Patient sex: F
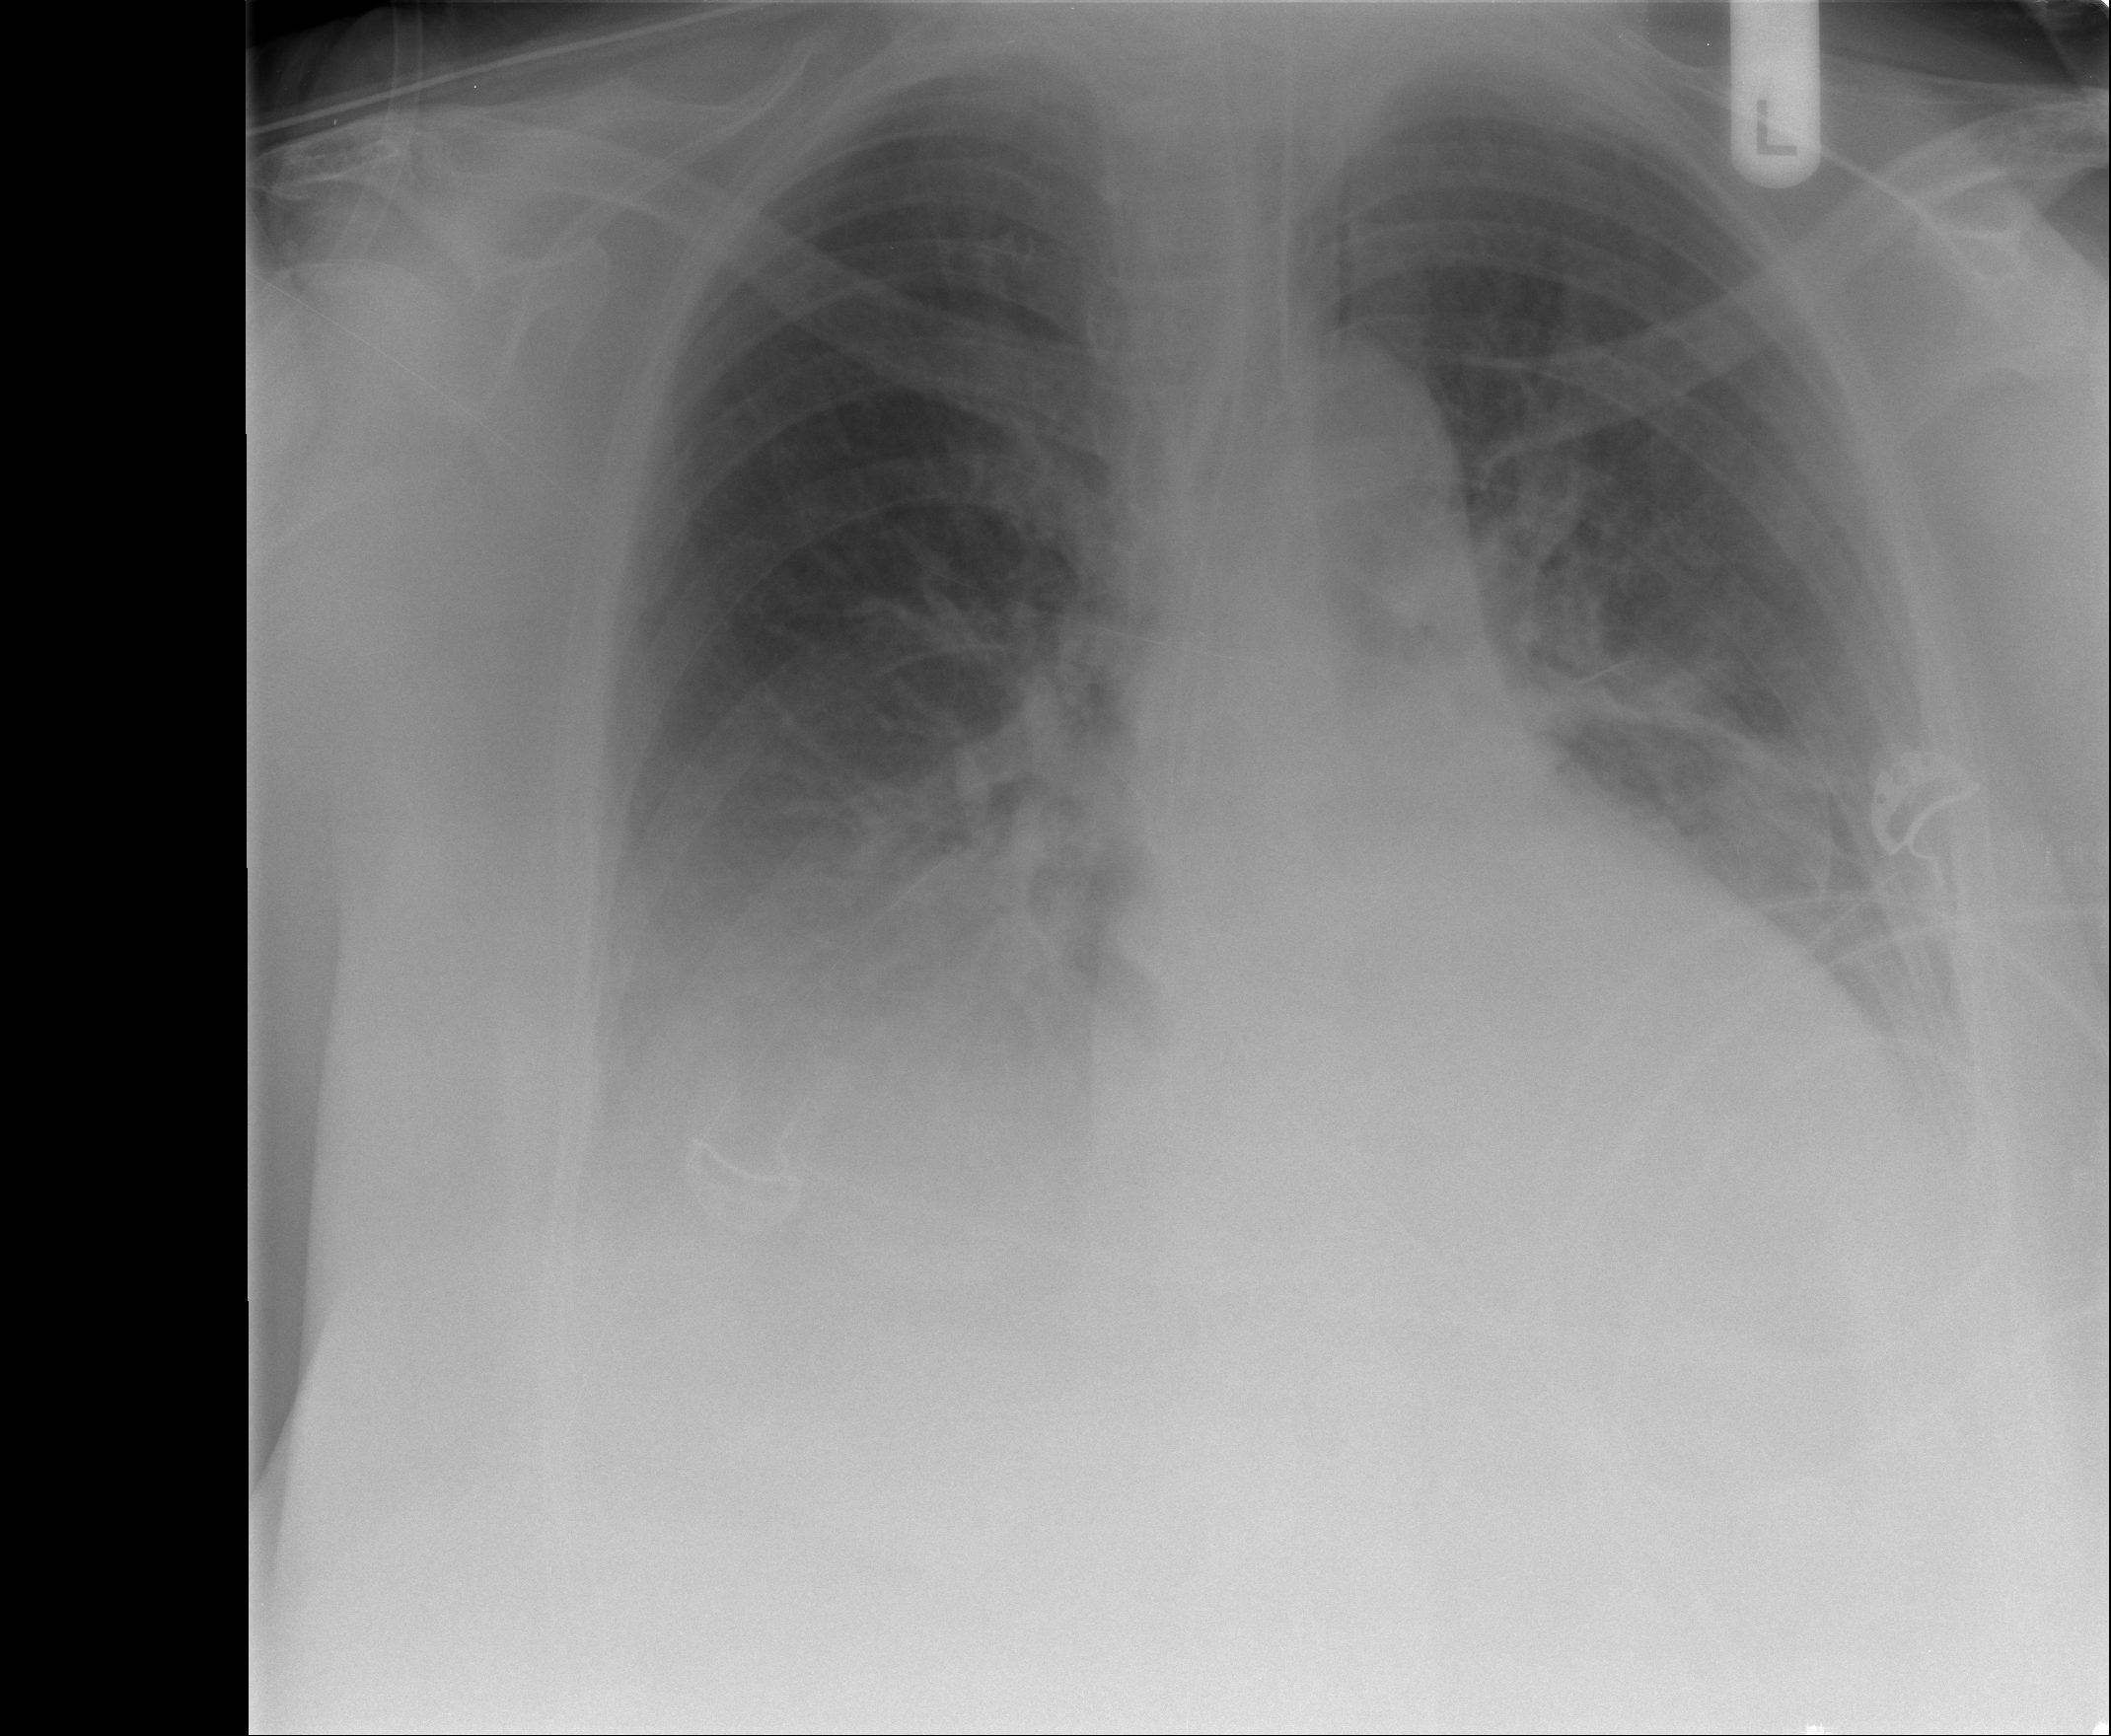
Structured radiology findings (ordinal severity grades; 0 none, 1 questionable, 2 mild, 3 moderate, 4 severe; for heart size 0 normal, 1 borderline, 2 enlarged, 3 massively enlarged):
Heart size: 2
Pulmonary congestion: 3
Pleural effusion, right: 3
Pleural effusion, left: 2
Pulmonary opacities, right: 2
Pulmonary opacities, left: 0
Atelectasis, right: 3
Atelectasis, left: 2